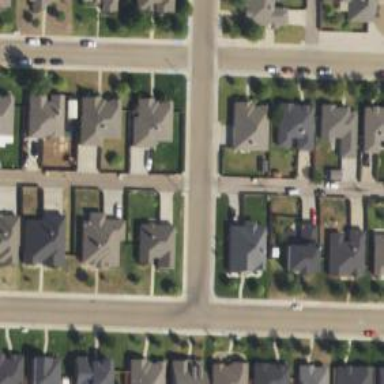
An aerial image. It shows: Alley classified as service road.